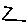
Label: zigzag